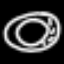
Label: donut